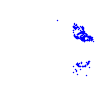
Particle: pion